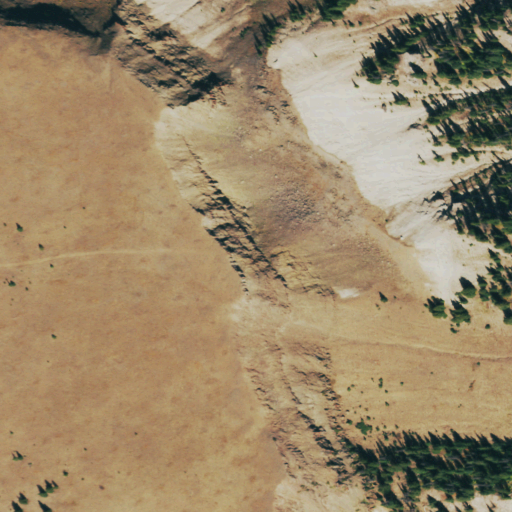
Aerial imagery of mountain in Colorado named Elk Mountain containing shrub, grassland, evergreen forest, and snow